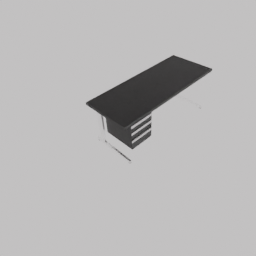
Label: furniture